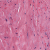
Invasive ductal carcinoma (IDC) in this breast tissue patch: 0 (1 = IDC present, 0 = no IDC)